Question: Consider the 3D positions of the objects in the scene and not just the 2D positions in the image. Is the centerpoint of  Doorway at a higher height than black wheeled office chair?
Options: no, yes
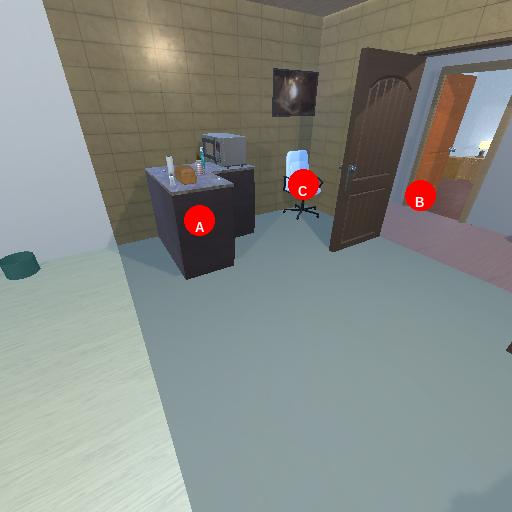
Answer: no